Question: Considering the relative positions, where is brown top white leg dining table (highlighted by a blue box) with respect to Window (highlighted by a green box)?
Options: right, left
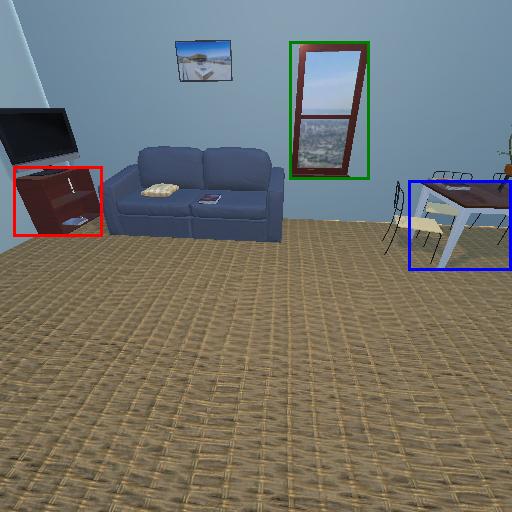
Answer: right